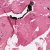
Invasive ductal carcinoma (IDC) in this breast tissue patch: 0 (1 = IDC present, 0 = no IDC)